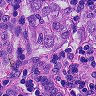
Metastatic tissue present: yes